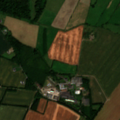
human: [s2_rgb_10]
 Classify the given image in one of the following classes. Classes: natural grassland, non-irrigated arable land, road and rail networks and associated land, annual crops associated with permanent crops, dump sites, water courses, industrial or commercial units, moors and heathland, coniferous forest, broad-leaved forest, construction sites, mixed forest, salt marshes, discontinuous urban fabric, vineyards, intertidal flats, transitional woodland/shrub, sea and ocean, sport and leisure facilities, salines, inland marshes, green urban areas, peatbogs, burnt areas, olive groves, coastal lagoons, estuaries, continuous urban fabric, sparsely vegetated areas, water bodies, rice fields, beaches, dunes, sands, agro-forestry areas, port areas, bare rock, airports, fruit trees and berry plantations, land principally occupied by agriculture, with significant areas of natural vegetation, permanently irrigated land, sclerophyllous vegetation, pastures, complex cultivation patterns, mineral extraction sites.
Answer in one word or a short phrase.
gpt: non-irrigated arable land, pastures, land principally occupied by agriculture, with significant areas of natural vegetation, broad-leaved forest